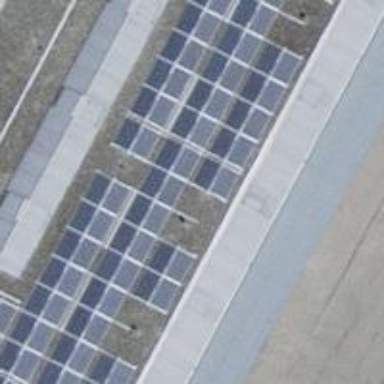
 consisting of solar photovoltaic panels."